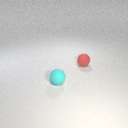
small cyan rubber sphere to the left of small red rubber sphere